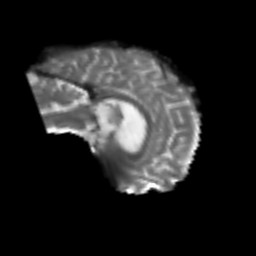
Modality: T2w
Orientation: sagittal
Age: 76
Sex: female
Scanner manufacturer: siemens
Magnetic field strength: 3 T
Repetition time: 4.987 s
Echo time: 0.0792 s